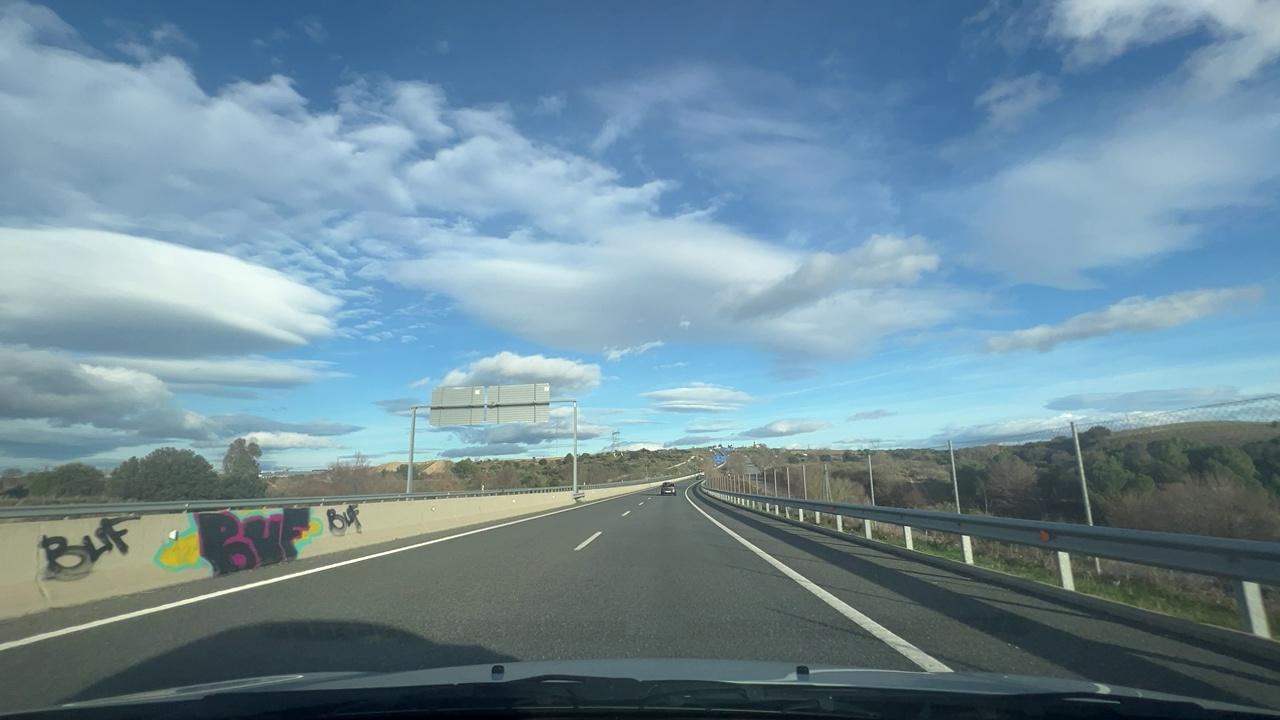
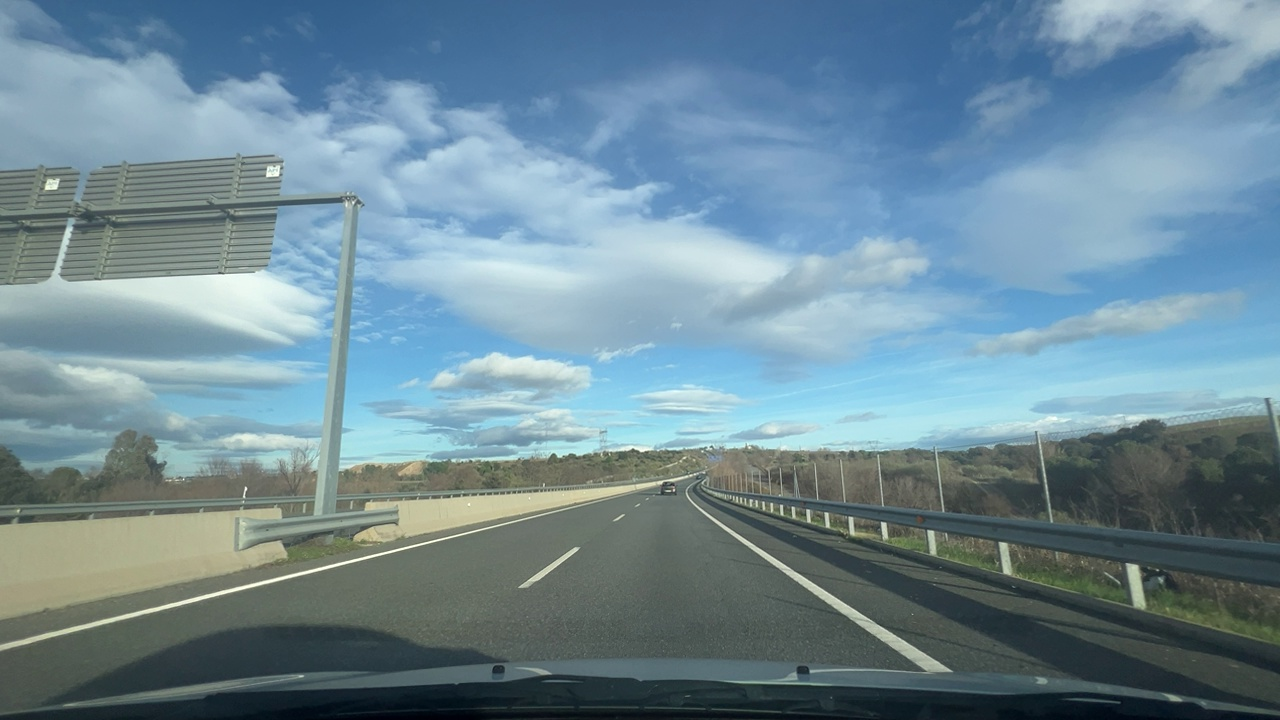
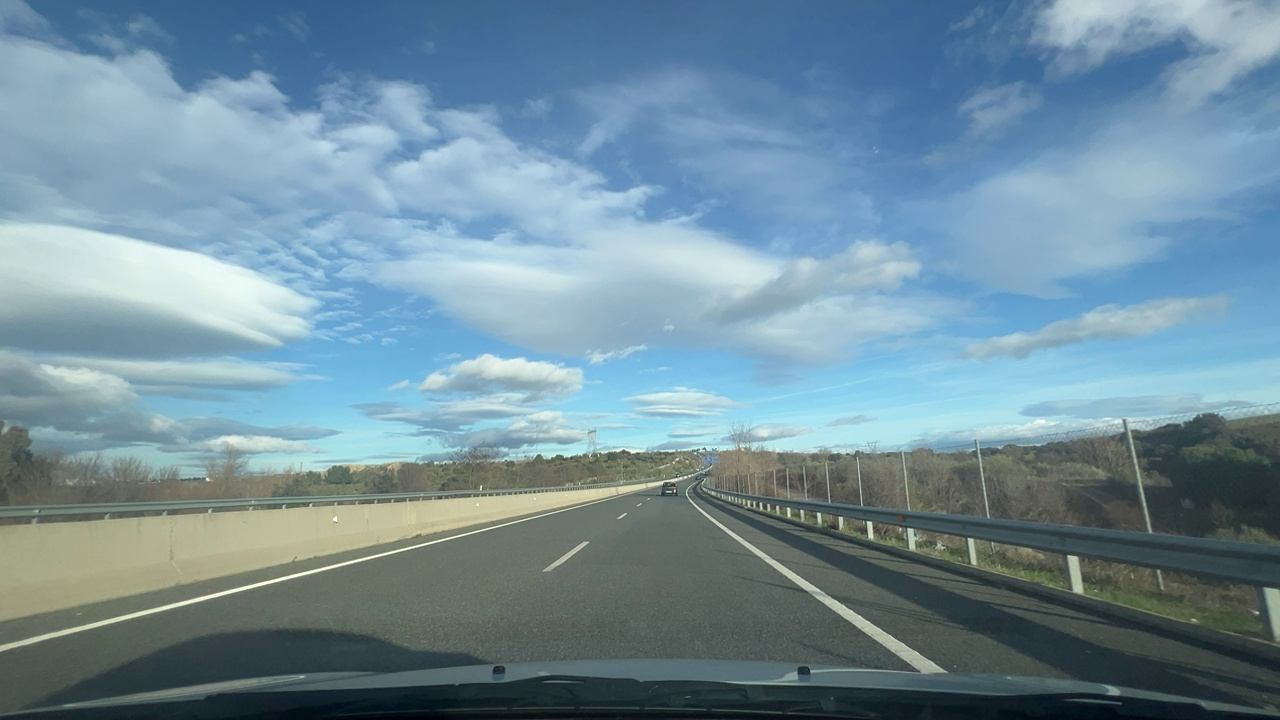
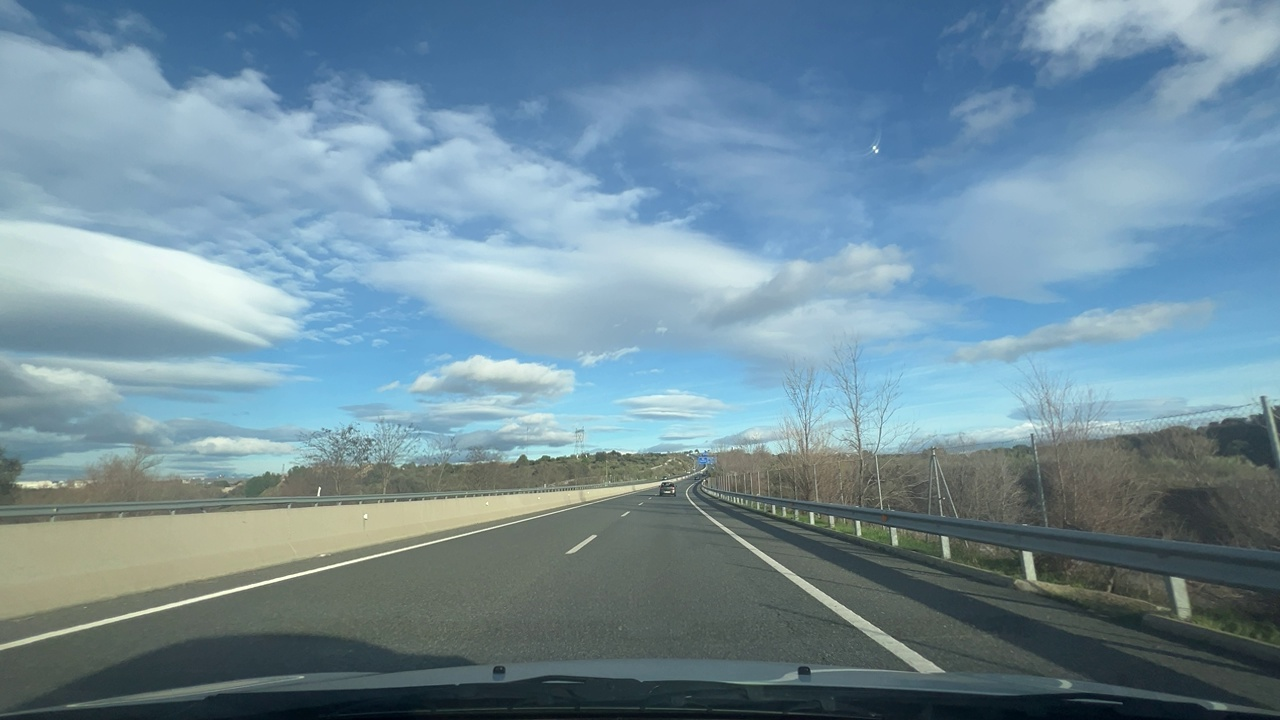
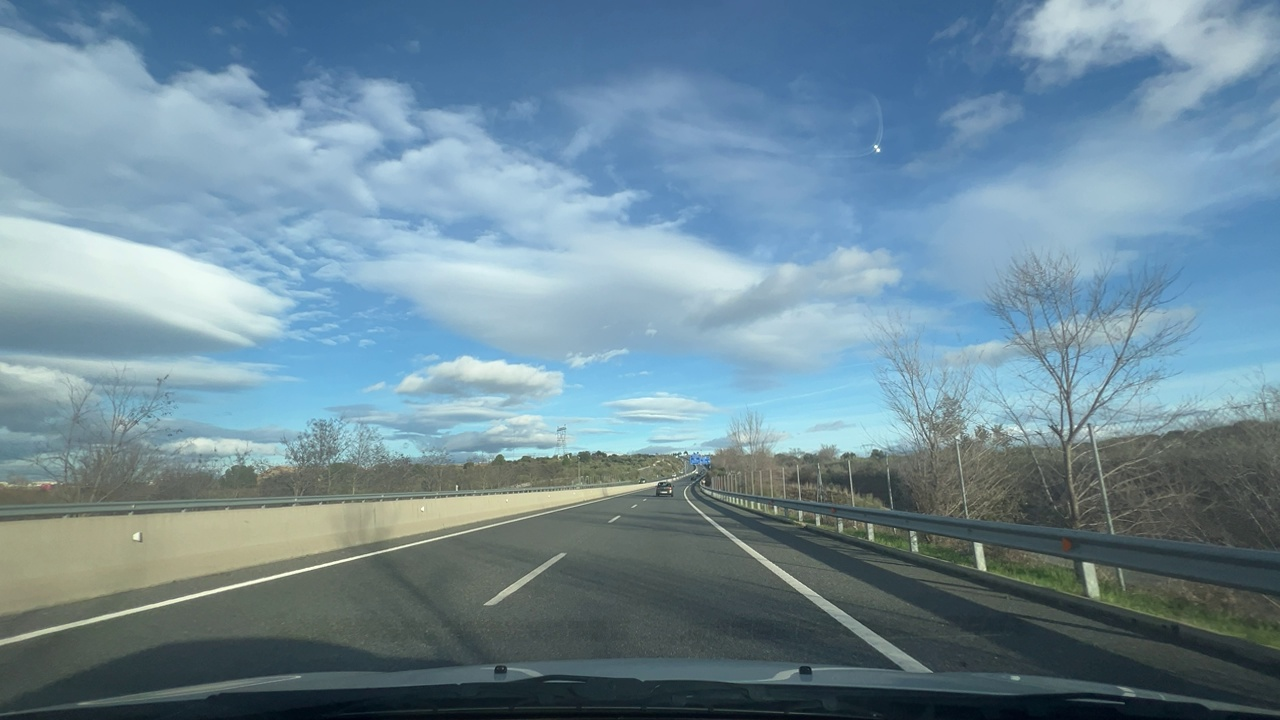
Situation: empty
Question: Is the ego vehicle currently within an intersection?
Answer: No
Reasoning: There are no intersections visible

Situation: empty
Question: Is any vehicle partially overlapping the lane boundary markings of the ego lane?
Answer: No
Reasoning: There are no vehicles overlapping the lane boundary markings of the ego lane

Situation: empty
Question: Are construction-related signs, cones, temporary signals, or closed lanes visible in the scene?
Answer: No
Reasoning: There are no construction-related signs, cones, temporary signals, or closed lanes visible in the scene

Situation: empty
Question: Are temporary yellow lane markings visible?
Answer: No
Reasoning: there are no yellow temporary lane markings visible